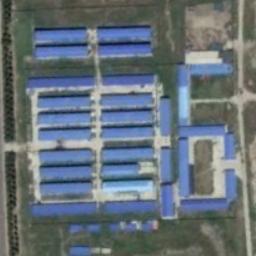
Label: industrial_area